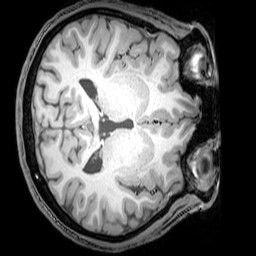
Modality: T1w
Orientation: axial
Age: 24
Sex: male
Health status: healthy
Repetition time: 0.081 s
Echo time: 0.037 s